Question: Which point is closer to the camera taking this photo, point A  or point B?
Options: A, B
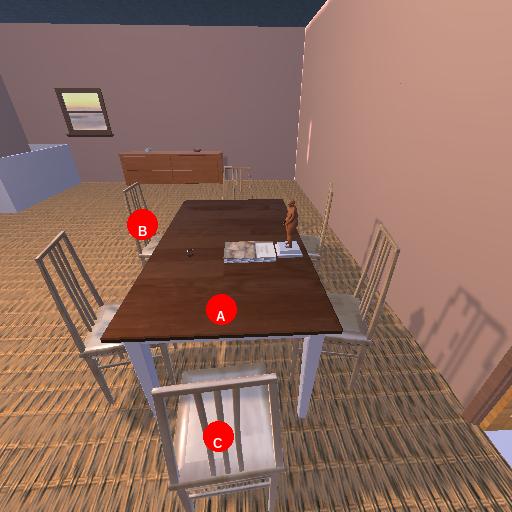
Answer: A